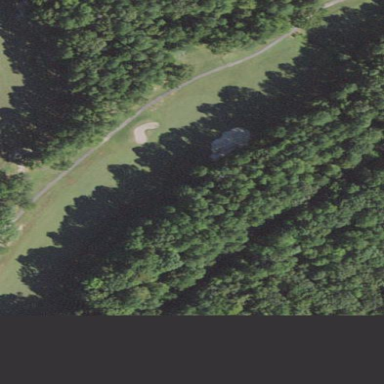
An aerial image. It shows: Area with grass used as rough in golf course.